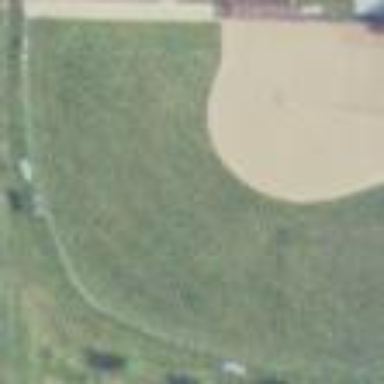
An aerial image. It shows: Baseball pitch for leisure land.